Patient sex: M
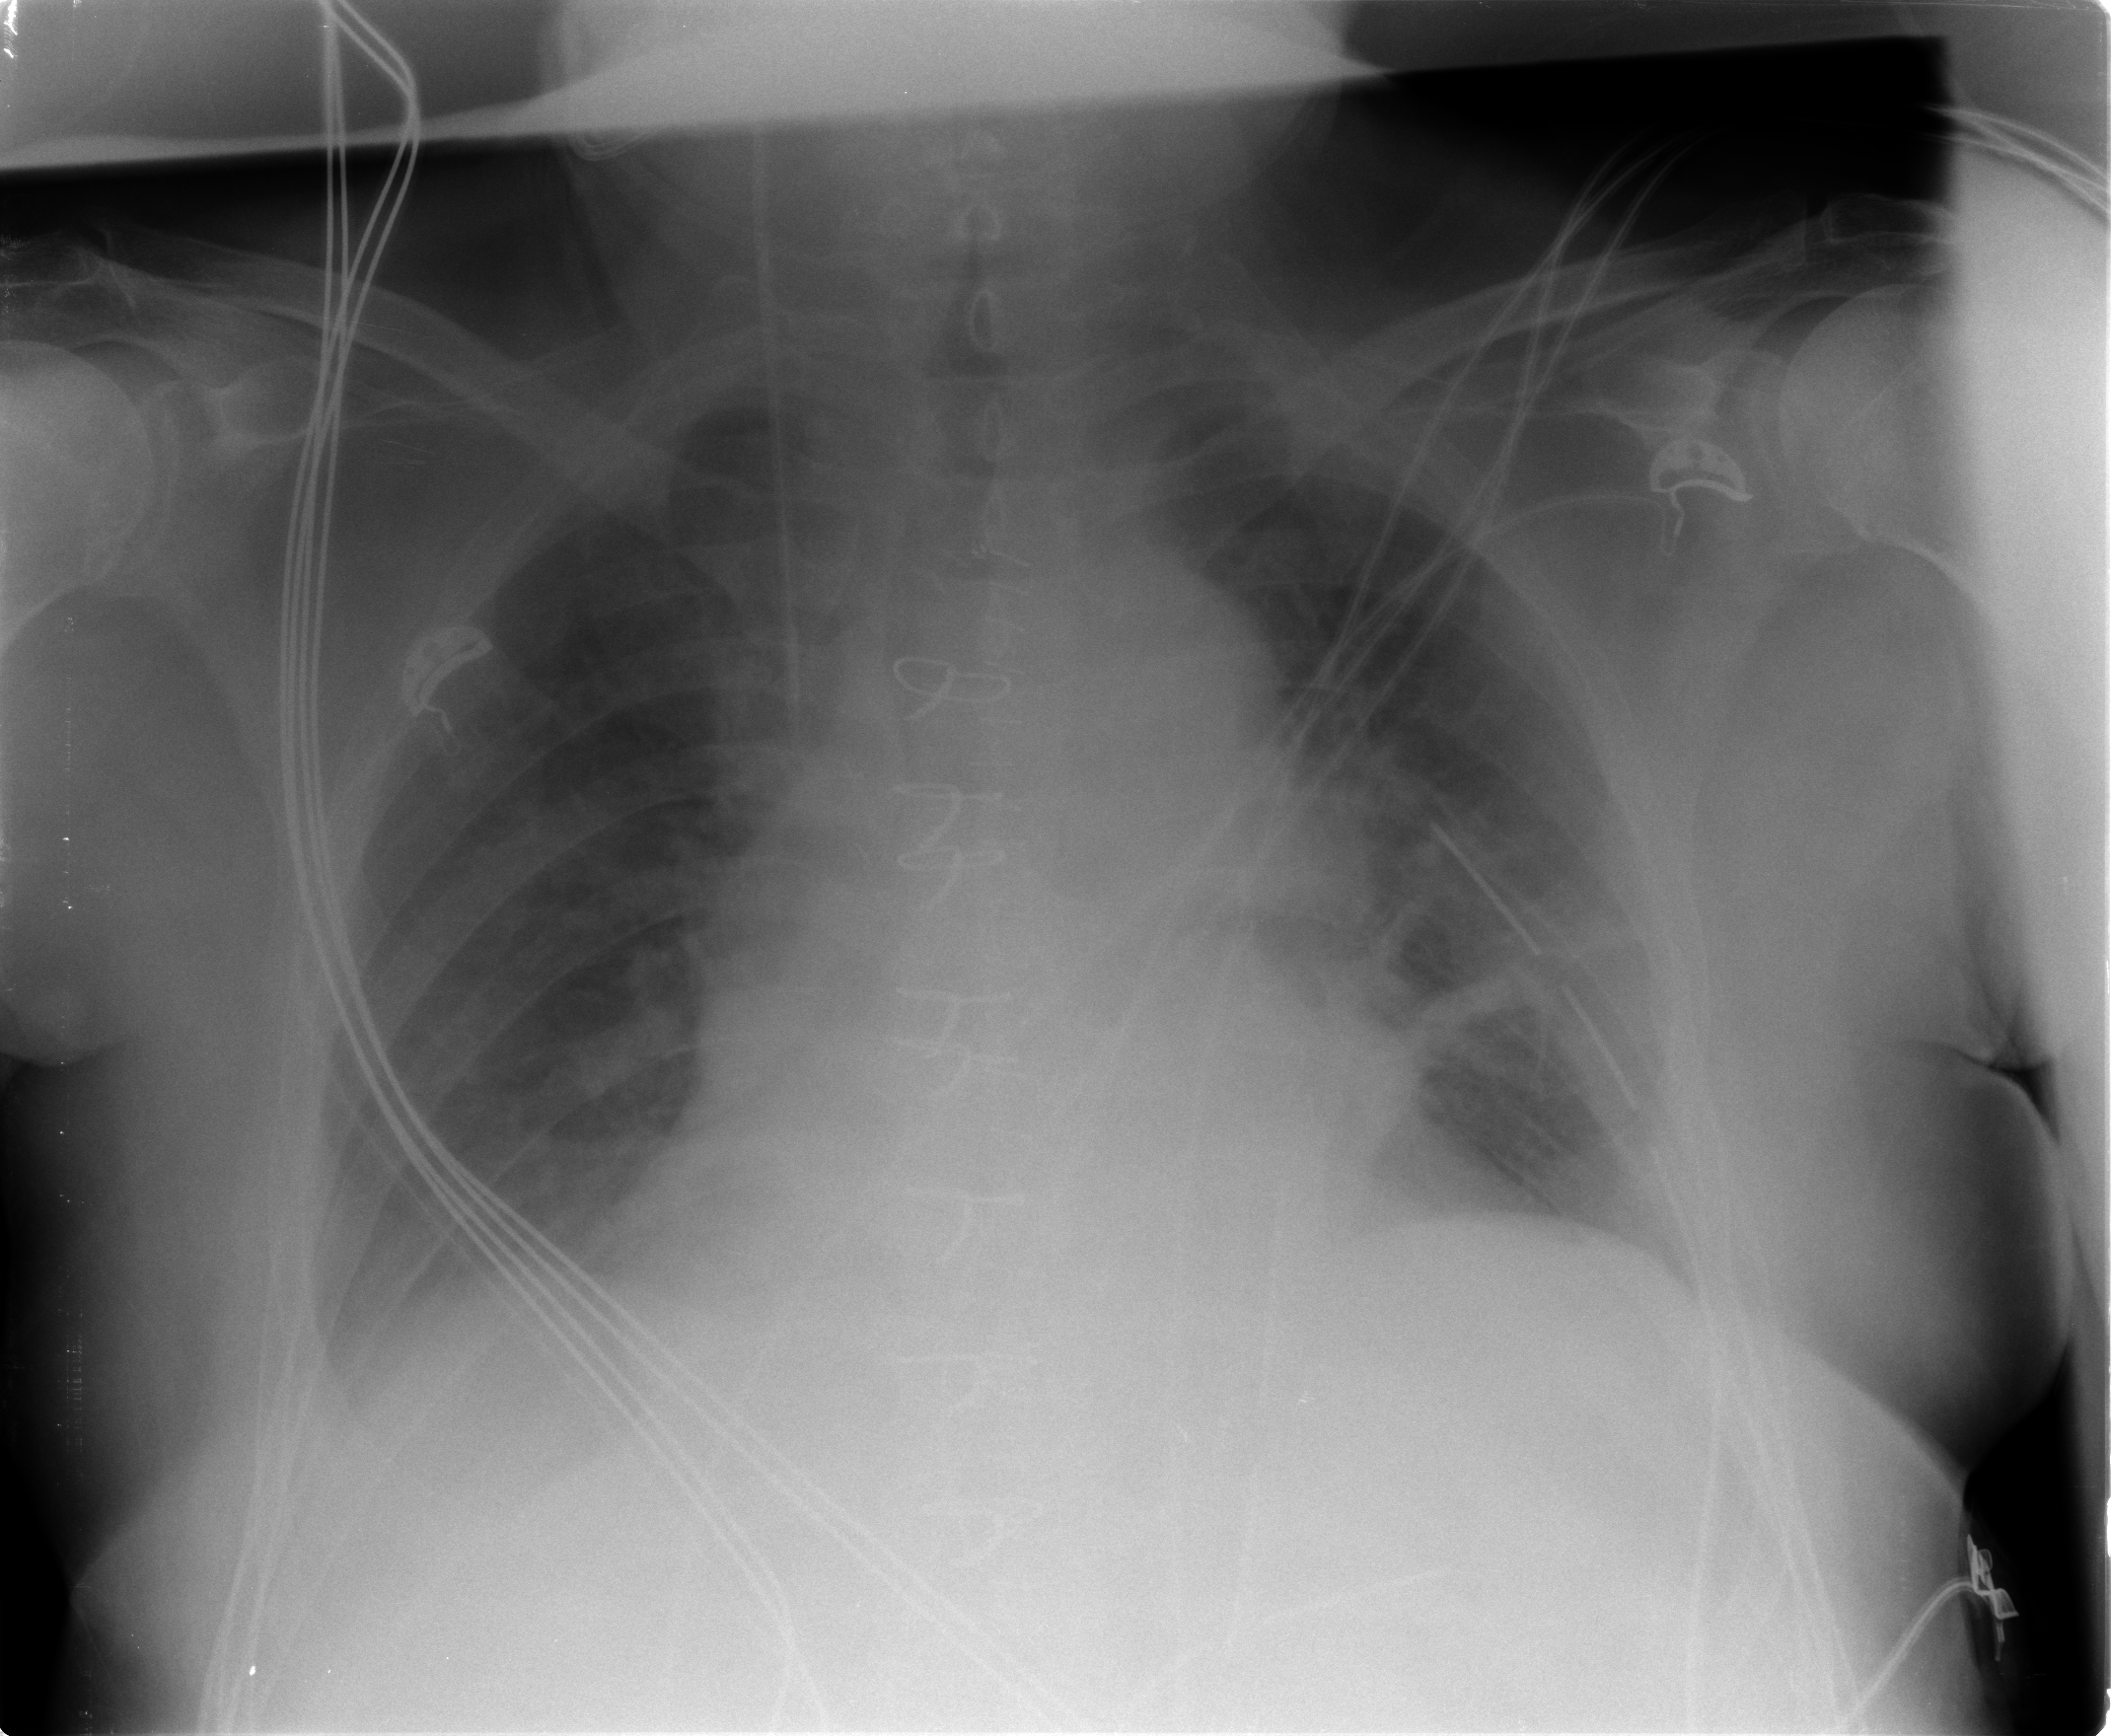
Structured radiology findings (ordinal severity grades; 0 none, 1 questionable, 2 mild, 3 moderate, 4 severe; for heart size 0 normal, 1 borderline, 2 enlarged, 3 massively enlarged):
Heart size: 2
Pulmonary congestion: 2
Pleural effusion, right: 1
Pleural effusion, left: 0
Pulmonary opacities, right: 0
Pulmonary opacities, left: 0
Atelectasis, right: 1
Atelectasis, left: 2